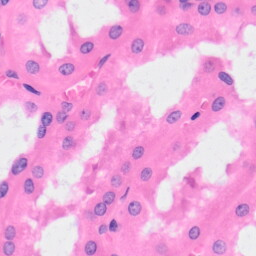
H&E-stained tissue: Kidney